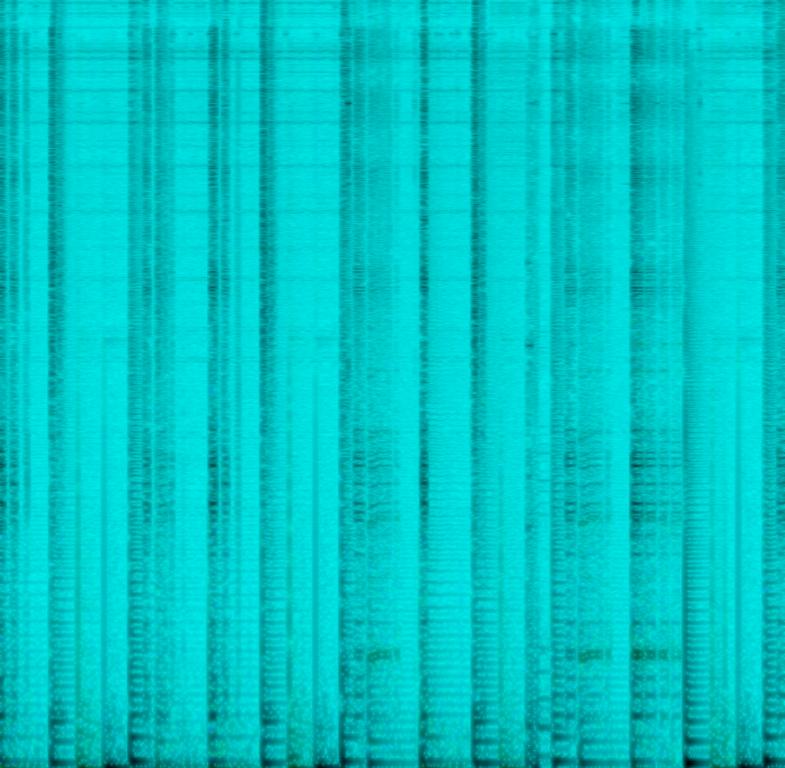
The song is an instrumental. The song is medium tempo with various percussion hits, groovy bass line, steady drumming rhythm and keyboard playing beep tones. The song is experimental and groovy. The song is modern electronic dance music with a poor audio quality recording.